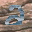
Label: 2